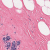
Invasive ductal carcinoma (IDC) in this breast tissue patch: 0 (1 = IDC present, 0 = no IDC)